Question: I am working on a large open source project that is under svn and Maven. As I try to get my head around the various classes and methods contained in the project I realised that I can't search for class names with the usual eclipse search feature (e.g. Ctrl + Shift + T). I can't even modify a class without getting this error:
.. I kind of guess what that means but I don't really understand why it says that. I mean I just checked out the project from svn and imported it in eclipse like I do usually.
I have also pasted a screenshot to give an idea of where I am in the project when I am attempting these simple tasks.
Can anyone please tell me what is wrong in this project and give me some direction on how to sort this issue?

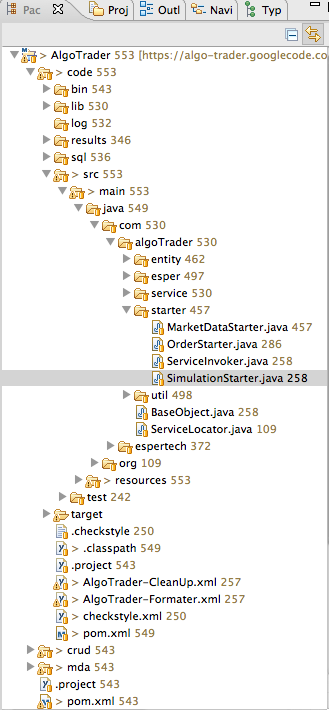
Answer: It seems possible that the Subversion files did not include a Java build path for Eclipse and that you have not created one. That will be stored in the .classpath file after you go to Project > Properties and specify the locations of your source folders (possibly among other things, such as libraries).